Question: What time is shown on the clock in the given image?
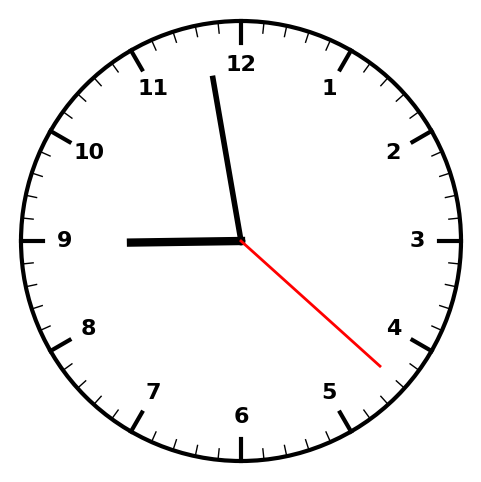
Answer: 08:58:22